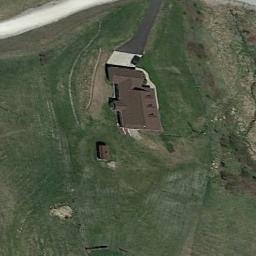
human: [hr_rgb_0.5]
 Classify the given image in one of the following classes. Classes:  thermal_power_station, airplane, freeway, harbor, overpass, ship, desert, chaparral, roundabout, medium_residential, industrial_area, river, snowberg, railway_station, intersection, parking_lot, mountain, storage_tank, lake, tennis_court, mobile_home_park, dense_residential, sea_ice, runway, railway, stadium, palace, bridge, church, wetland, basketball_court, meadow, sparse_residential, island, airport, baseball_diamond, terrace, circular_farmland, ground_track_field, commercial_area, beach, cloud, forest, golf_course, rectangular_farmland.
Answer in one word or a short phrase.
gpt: sparse_residential